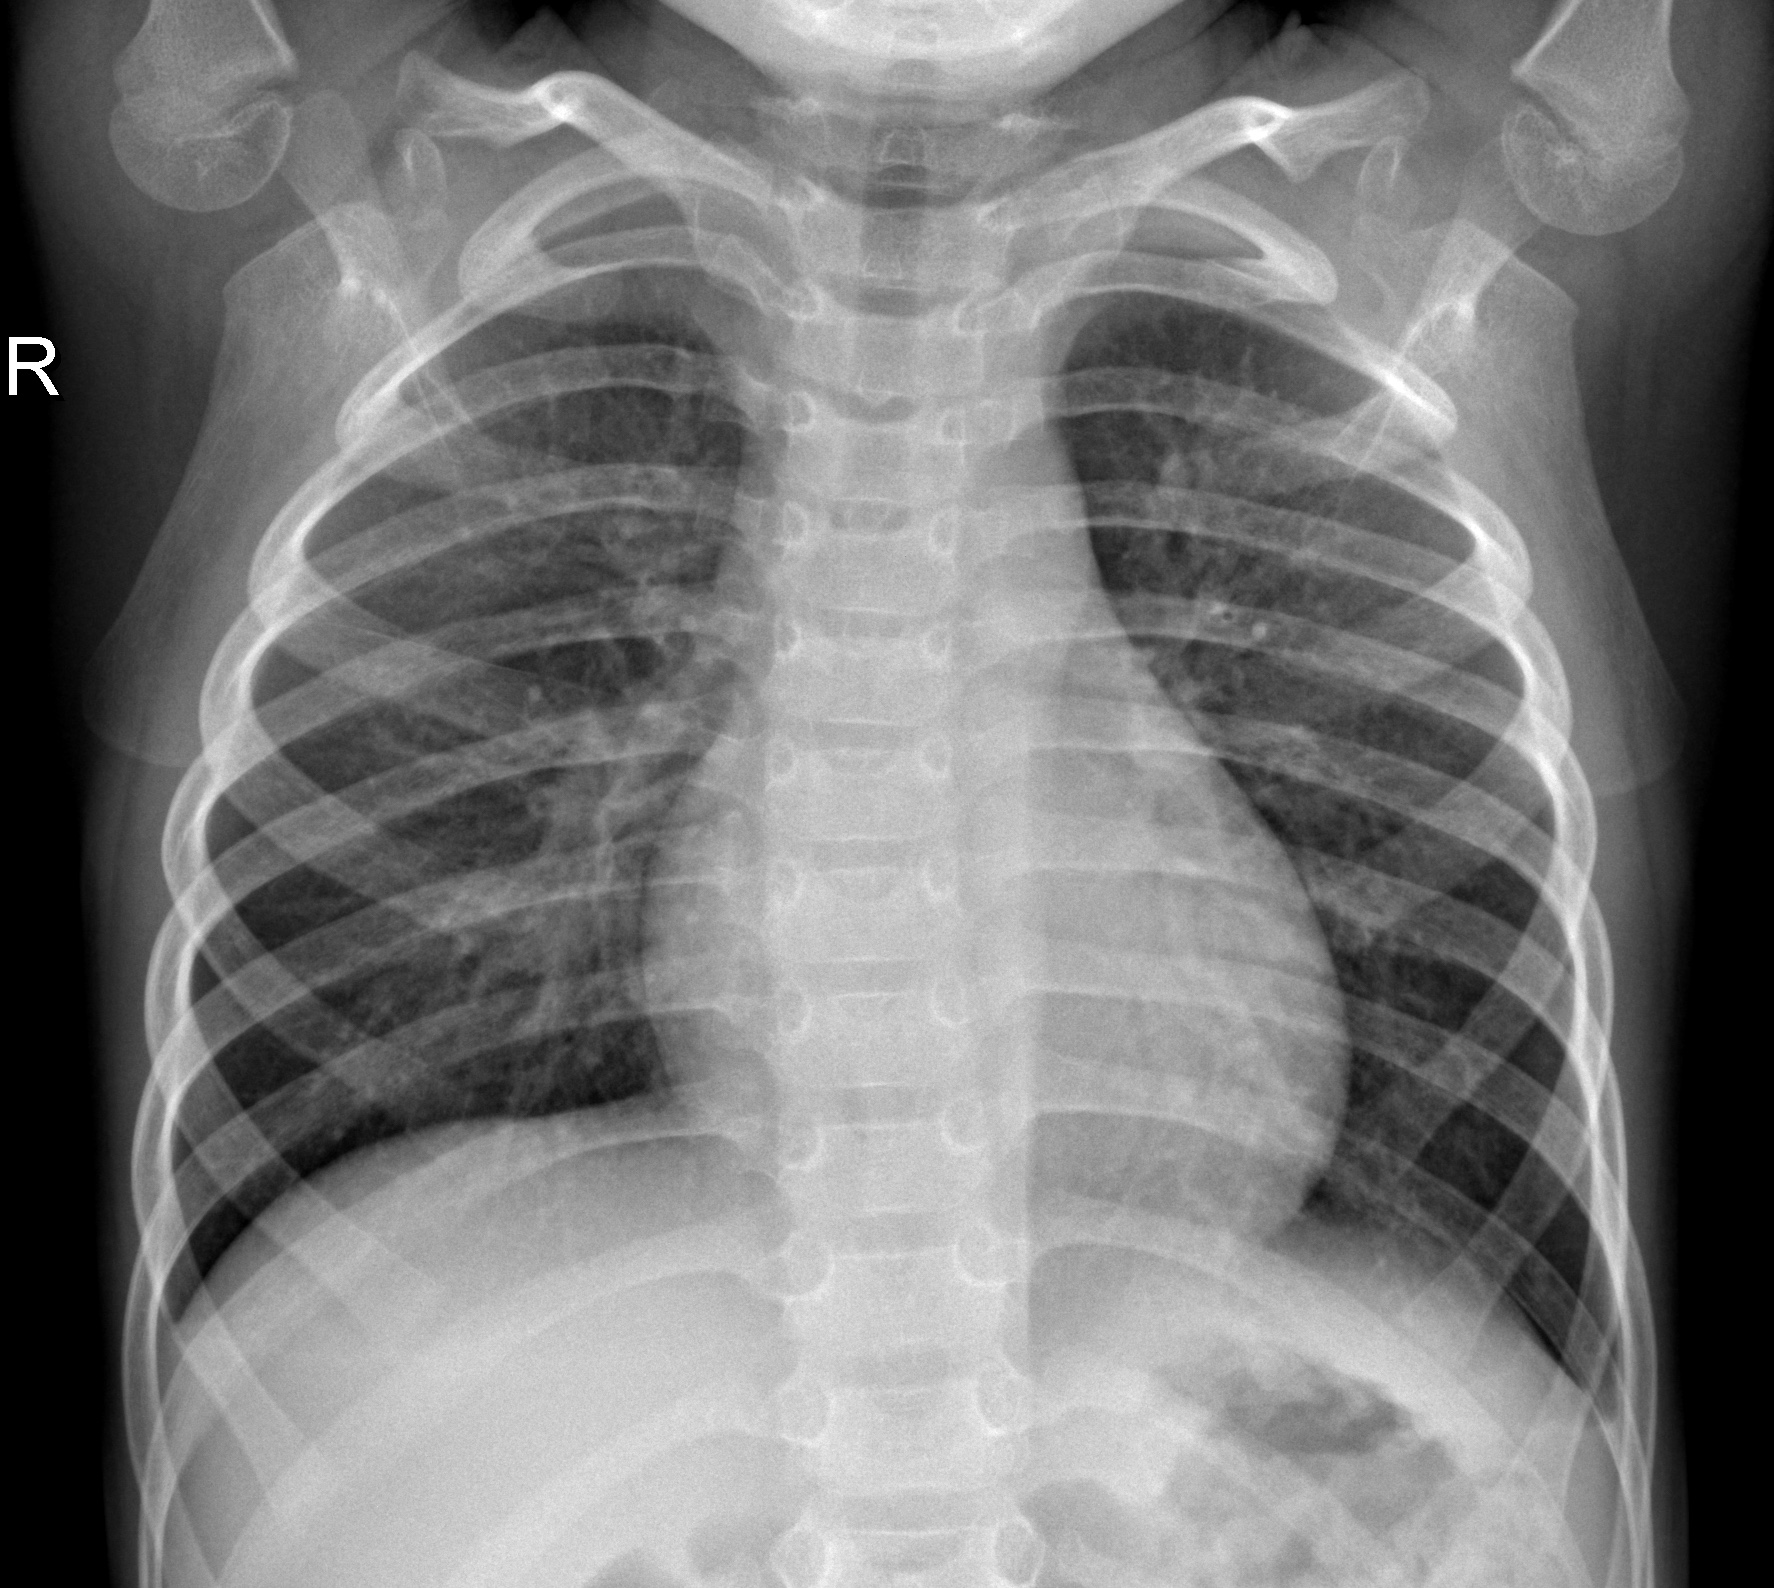
Diagnosis: NORMAL